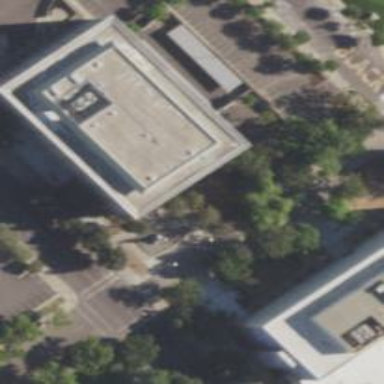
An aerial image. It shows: Courthouse building.